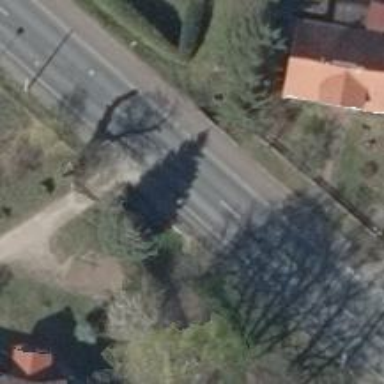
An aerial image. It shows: Secondary road bridge with asphalt surface. It includes track for cycling on the right side.